Field crop: maize
Growth stage: 2
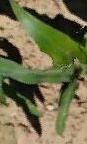
Species: maize